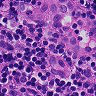
Metastatic tissue present: no